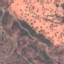
Land use / land cover class: HerbaceousVegetation